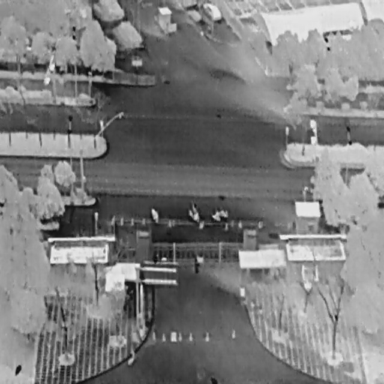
There are four objects shown in the infrared image, including a Person, two Bicycles, and a Car.